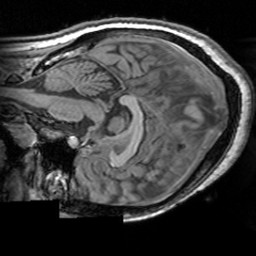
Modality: T1w
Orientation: sagittal
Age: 20
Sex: female
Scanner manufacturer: siemens
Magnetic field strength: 3 T
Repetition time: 1.63 s
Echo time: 0.00311 s